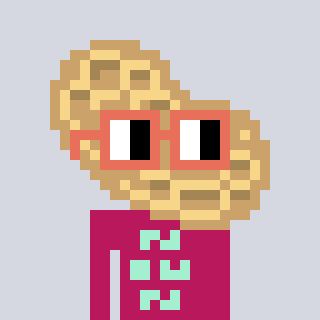
a pixel art character with square orange glasses, a peanut-shaped head and a darkpink-colored body on a cool background